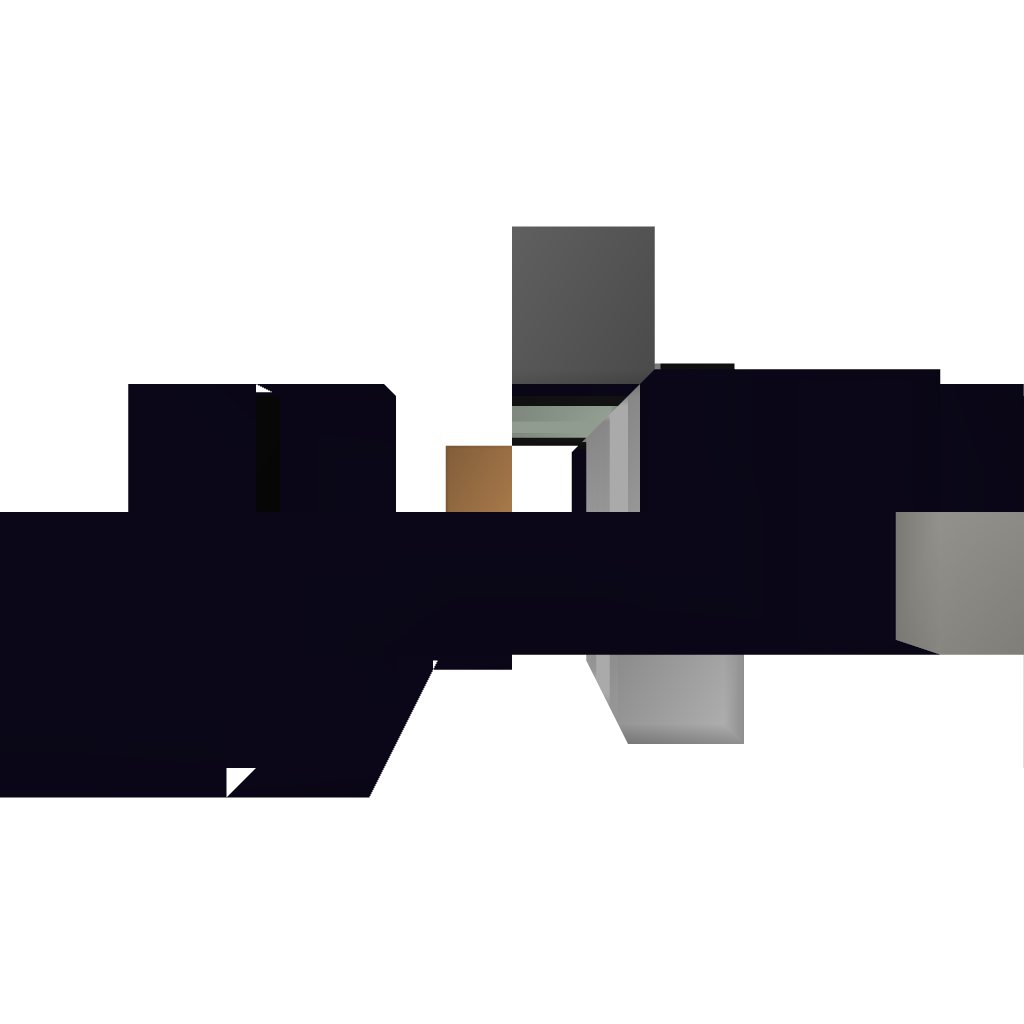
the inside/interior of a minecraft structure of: TNT Cannon